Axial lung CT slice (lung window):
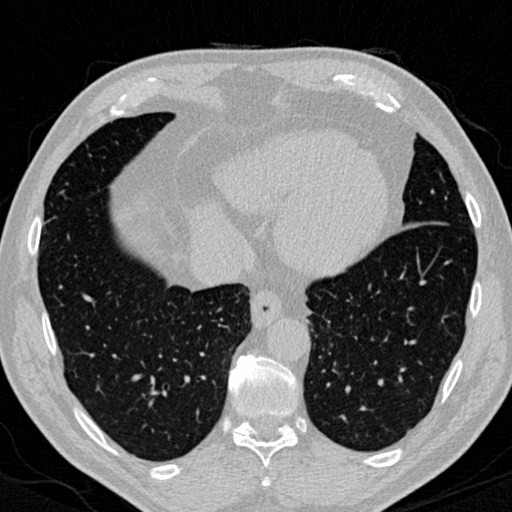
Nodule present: no